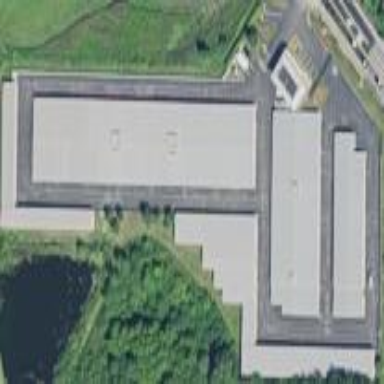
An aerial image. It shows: Building used for storage rental.